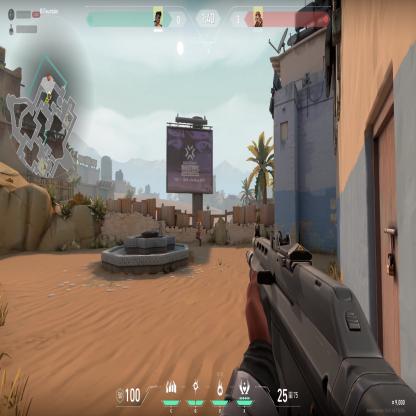
Label: enemy